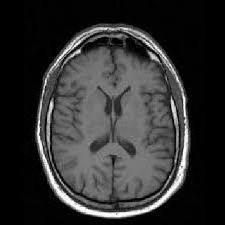
Label: notumor